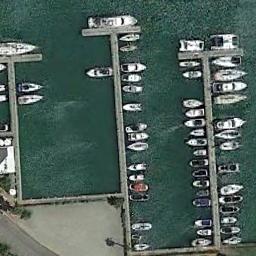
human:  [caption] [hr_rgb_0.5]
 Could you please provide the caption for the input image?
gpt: There are many yachts moored neatly on the sea side of the harbor and many empty spaces are left .

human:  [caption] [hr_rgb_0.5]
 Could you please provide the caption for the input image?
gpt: The harbor has lots of neatly docked boats and the color of the waters is green .

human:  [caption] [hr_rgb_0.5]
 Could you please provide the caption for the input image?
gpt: Many ships are in the harbor .

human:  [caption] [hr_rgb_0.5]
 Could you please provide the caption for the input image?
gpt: The harbor was flanked with boats .

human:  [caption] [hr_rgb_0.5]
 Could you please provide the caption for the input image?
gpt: There are many ships docked neatly at the harbor .